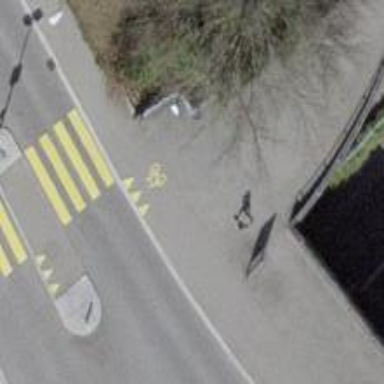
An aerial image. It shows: Asphalt sidewalk.